Question:
In my 2d java game, I need to move projectiles from Enemy object to Player object in a straight line. I did some research and found out that I can use atan2(x, y) method of Math class to get the angle, but then how am i supposed to move the projectile in that particular angle(direction)? Any ideas would be very helpful.
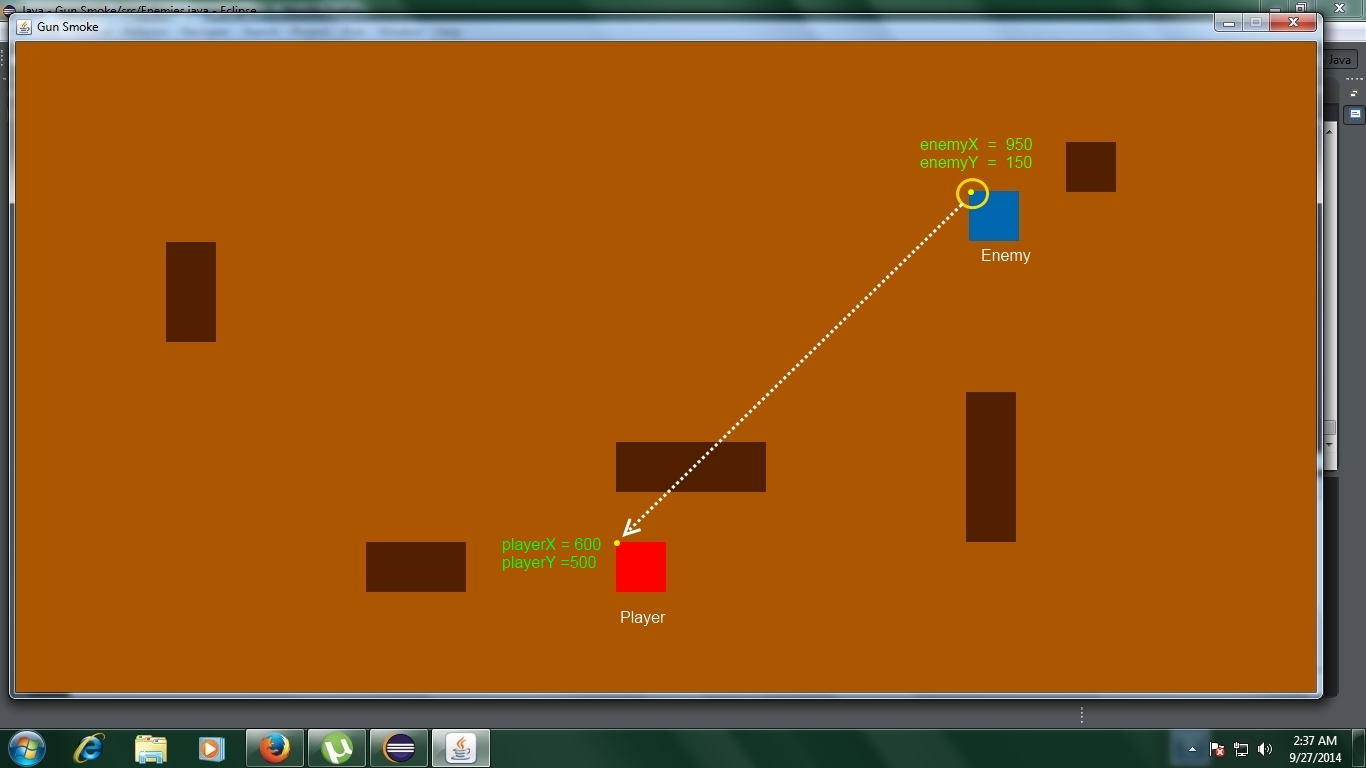
Answer: The equation of movment with constant speed is simple
'''
positionX = startPositionX + speedX * time
positionY = startPositionX + speedY * time
'''
where
'''
speedX = speed * sin(angle)
speedY = speed * cos(angle)
'''
But most of the game use incremental aproach
'''
posX = posX + speedX / lengthOfTick
posY = posY + speedY / lengthOfTick
'''